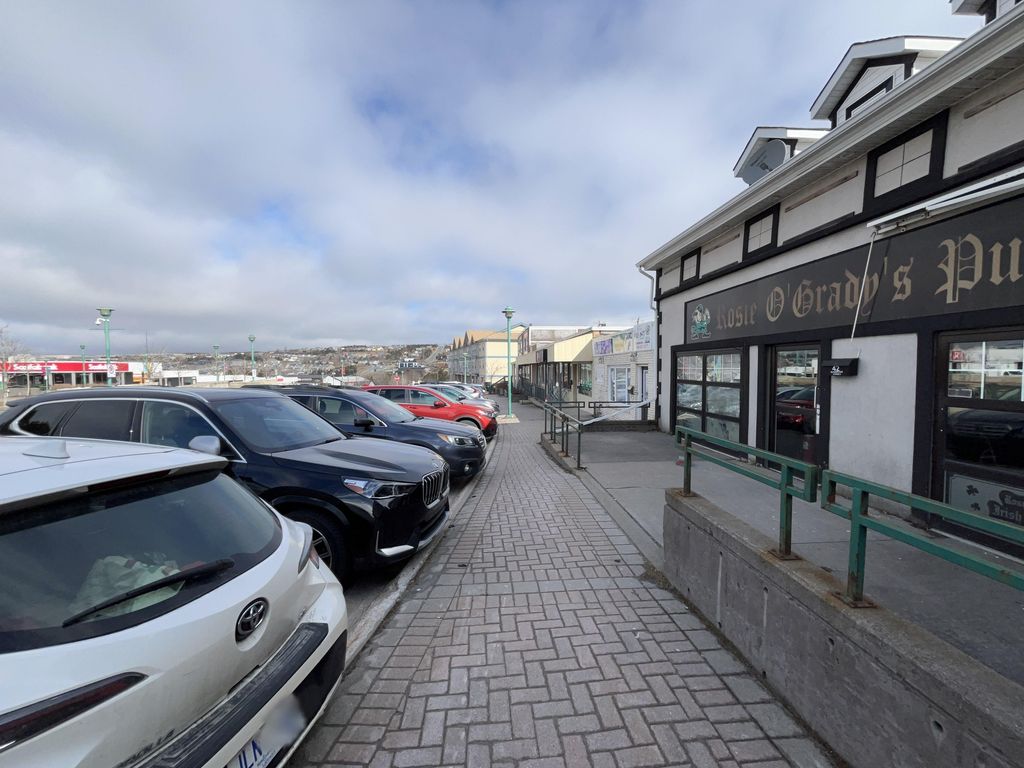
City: st_johns